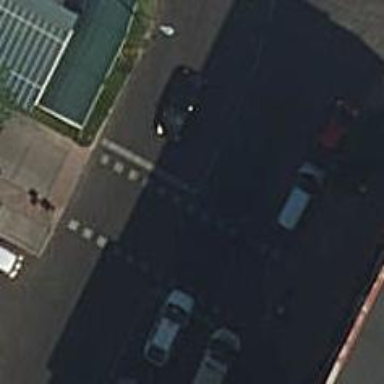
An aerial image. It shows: Marked road crossing.